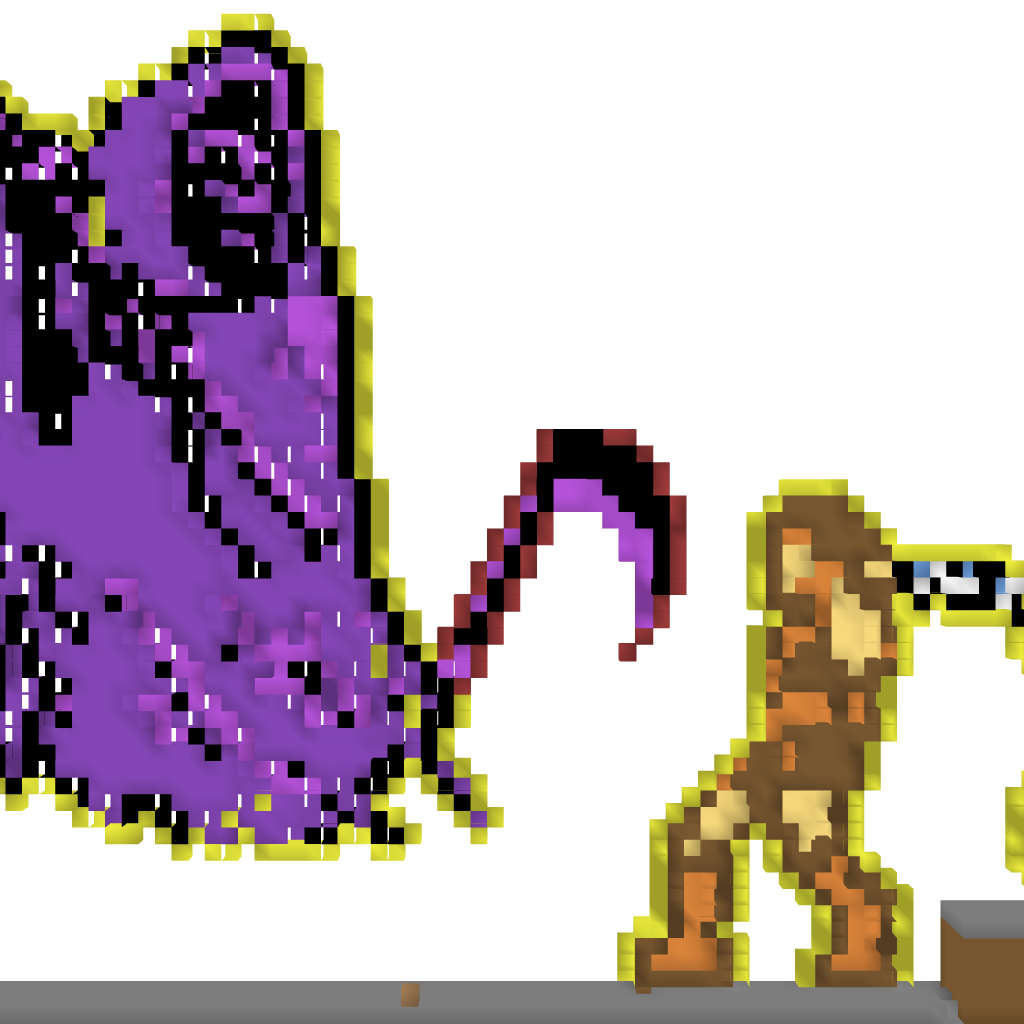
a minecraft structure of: Castlevania: Death vs Simon Belmont death in purple both pixel art